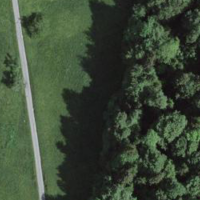
EUNIS habitat code: 44
Species observed at this site:
Cardamine heptaphylla